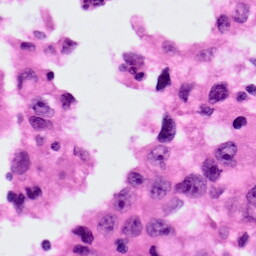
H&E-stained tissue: Lung